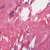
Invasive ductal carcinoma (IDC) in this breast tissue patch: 0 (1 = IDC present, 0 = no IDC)